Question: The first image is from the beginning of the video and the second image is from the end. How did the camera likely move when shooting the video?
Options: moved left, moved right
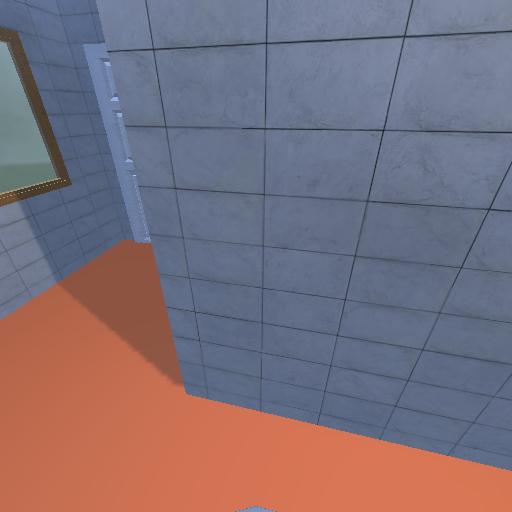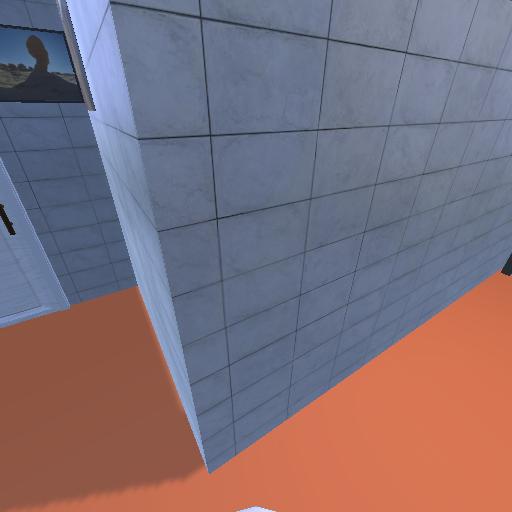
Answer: moved left